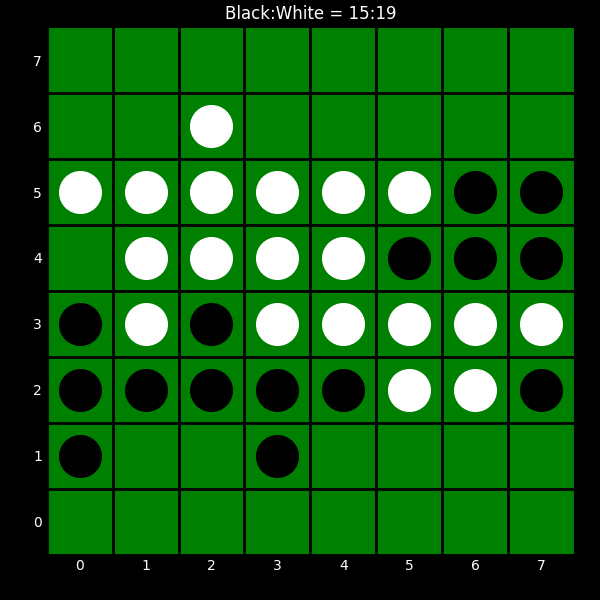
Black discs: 15
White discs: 19